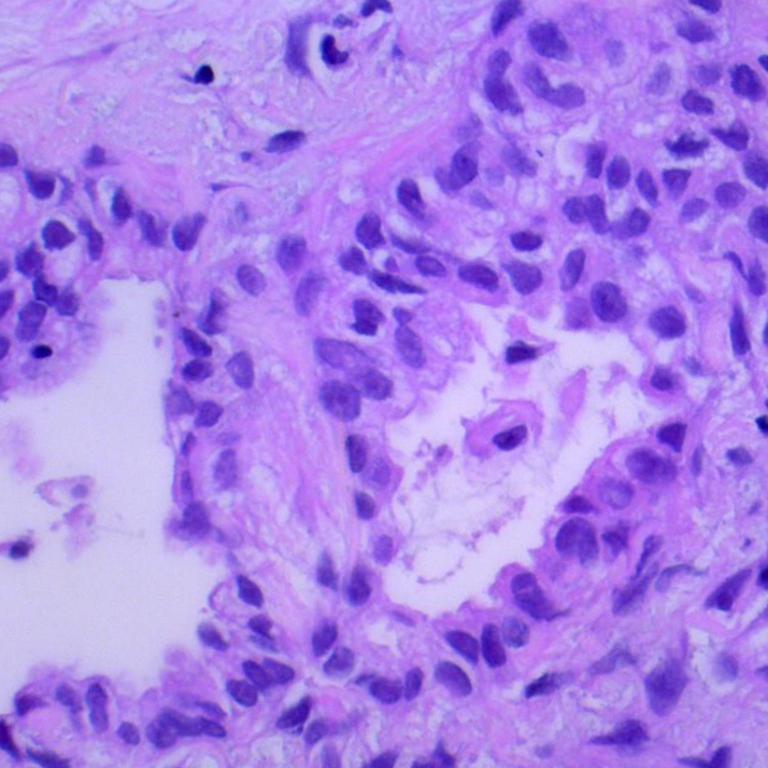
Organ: lung
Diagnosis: adenocarcinomas